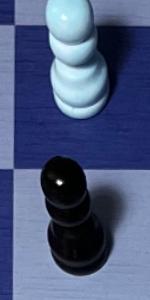
Label: Pawn_Black